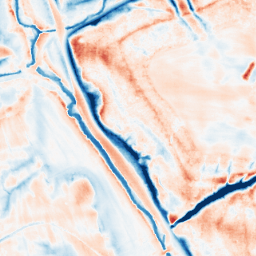
Category: edge_preserving
Decomposition family: guided
Decomposition parameters: radius: 8
eps: 0.01
Upsampling method: sinc_blackman
Upsampling parameters: scale: 2
kernel_size: 4
Upsampling scale: 2